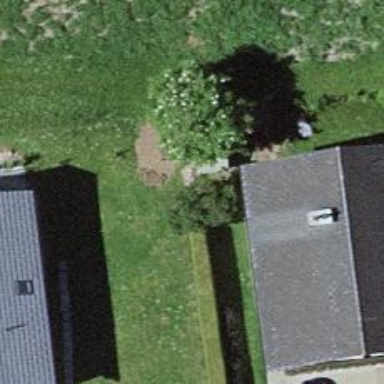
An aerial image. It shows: Hedge barrier.